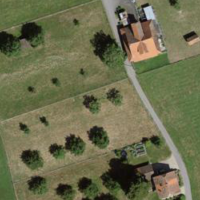
EUNIS habitat code: 52
Species observed at this site:
Tanacetum parthenium